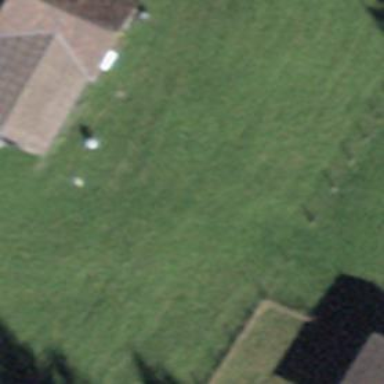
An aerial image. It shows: Rural barn.